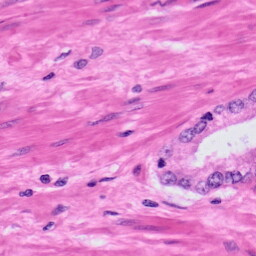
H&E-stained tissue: Prostate